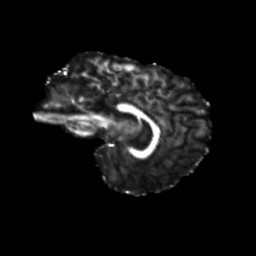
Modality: FA
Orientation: sagittal
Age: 11
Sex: male
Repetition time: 9.4 s
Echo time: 0.089 s